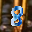
Label: 8